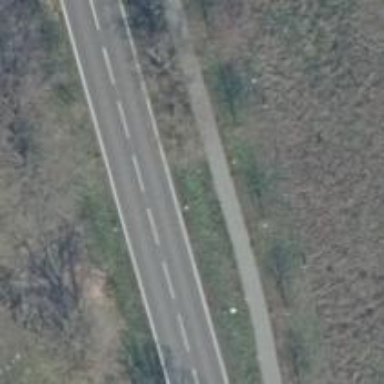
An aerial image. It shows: Primary road with asphalt surface.